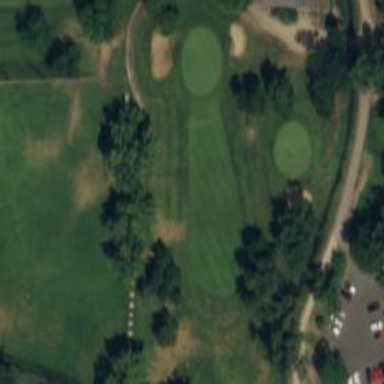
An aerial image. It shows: Golf hole.